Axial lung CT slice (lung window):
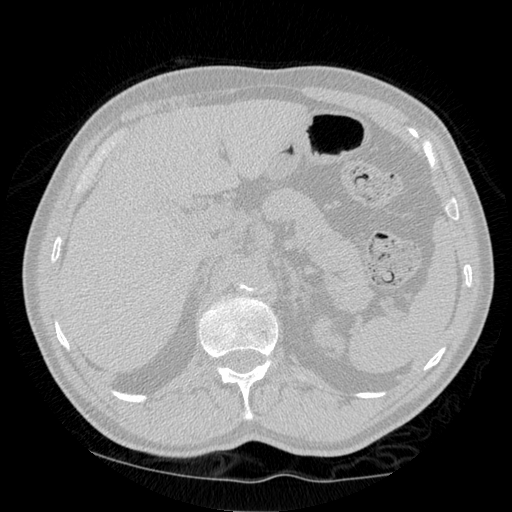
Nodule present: no